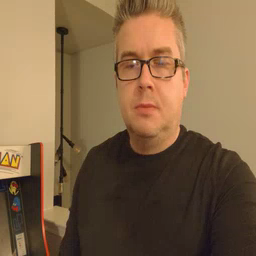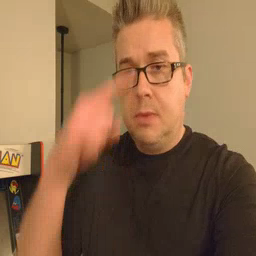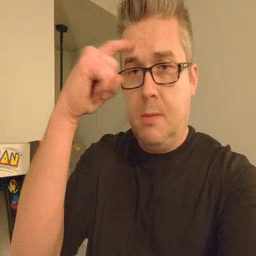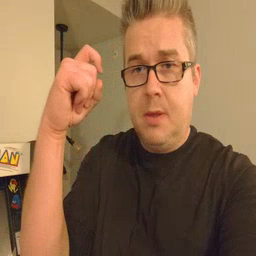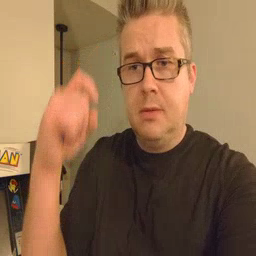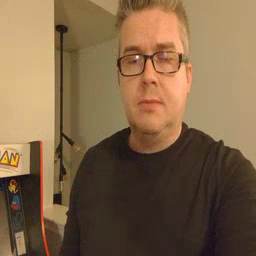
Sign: because